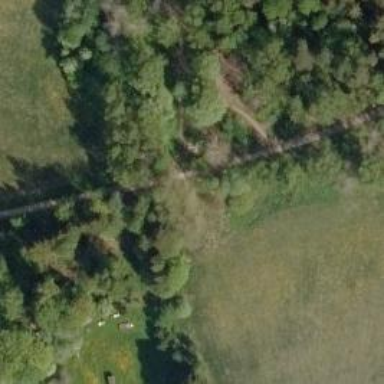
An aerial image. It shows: Nordic path road.